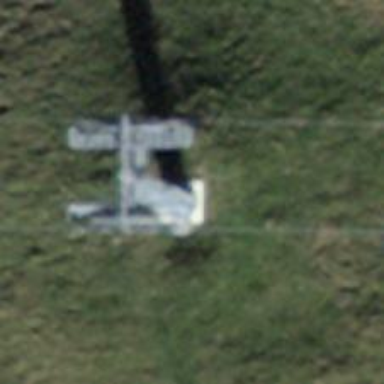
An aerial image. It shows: Pylon used for aerialway.